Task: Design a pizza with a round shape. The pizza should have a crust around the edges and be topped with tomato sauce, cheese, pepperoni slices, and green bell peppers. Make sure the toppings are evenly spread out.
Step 447:
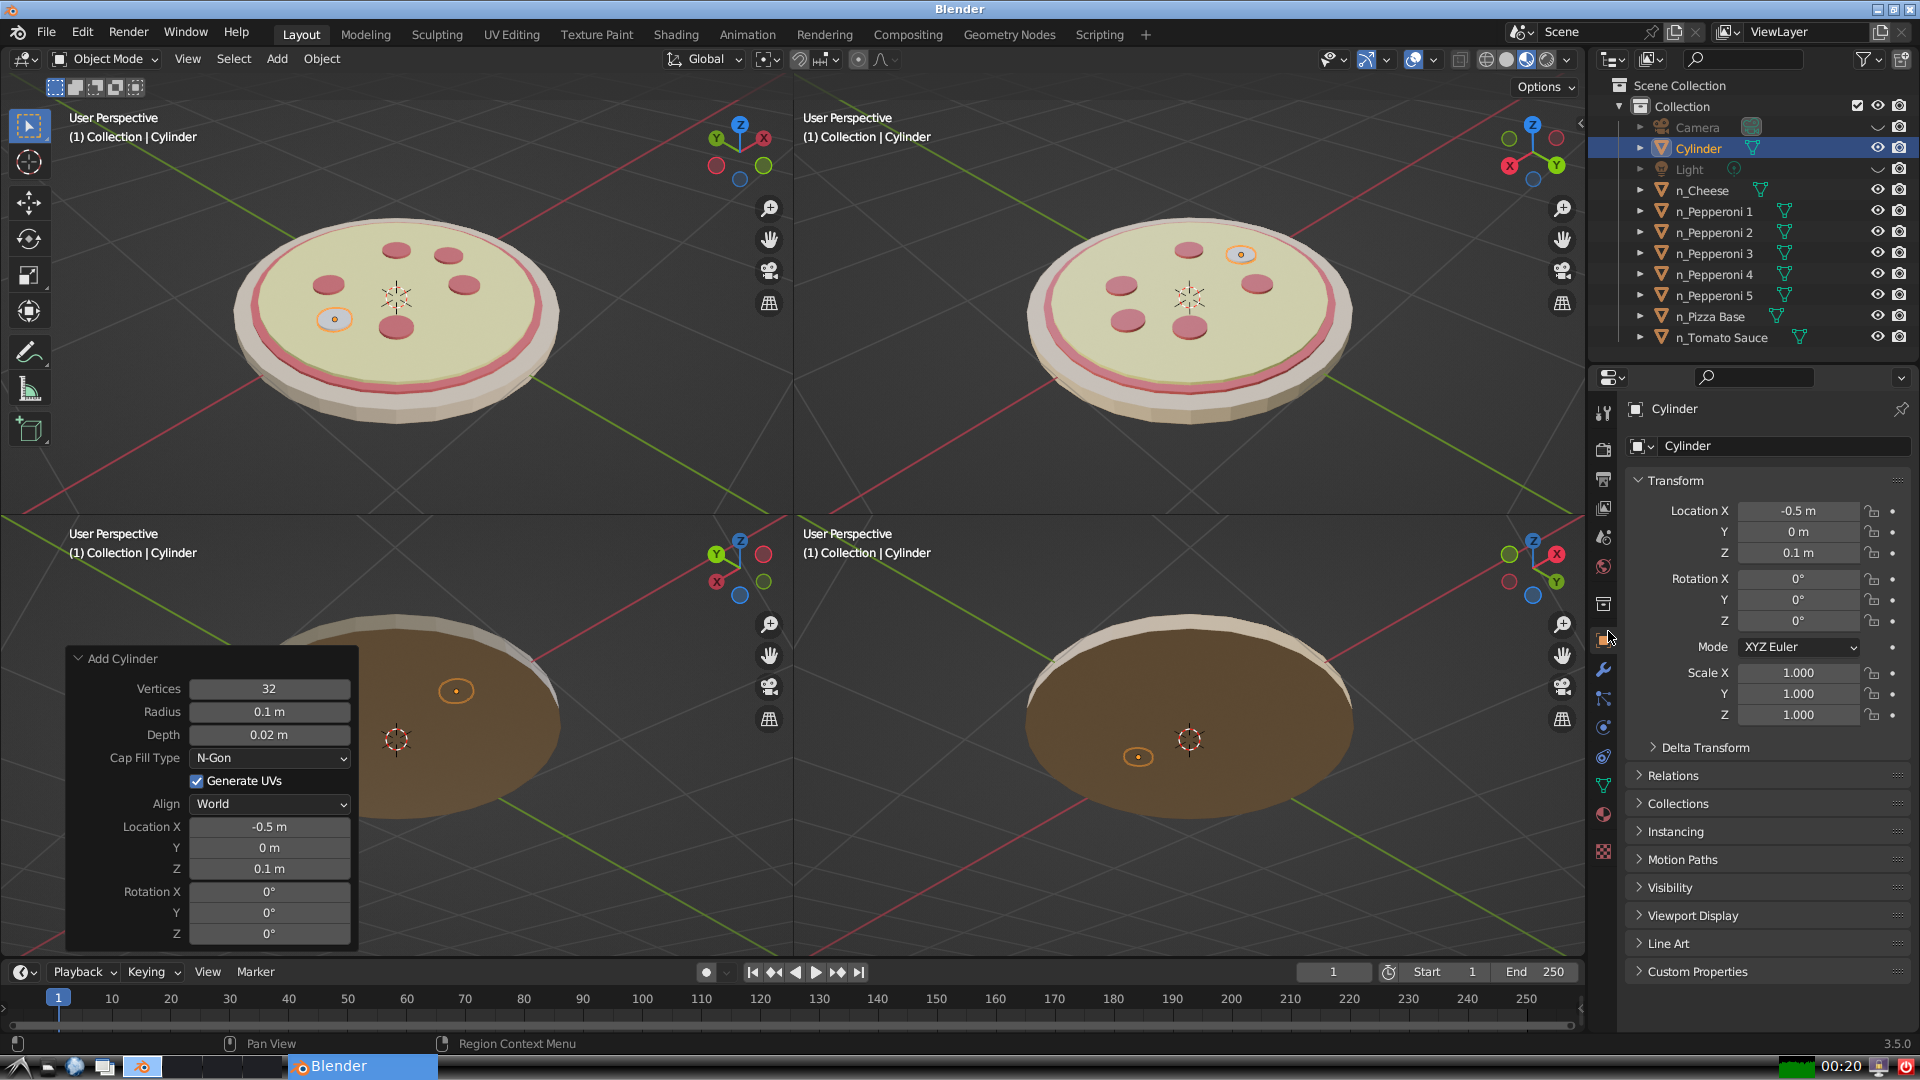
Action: {"mouse_move": [1732, 445]}